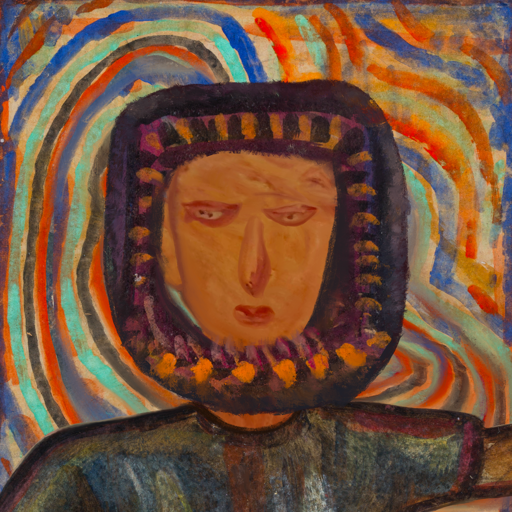
Background: Sisters, Head And Neck Front: Pious_Lady, Face Front: Pious_Lady, Bust: Mosgoul, Hair Front: Doll, Head Accessory: Blank, Second Necklace: Blank, Necklace: Blank, Baby: Blank